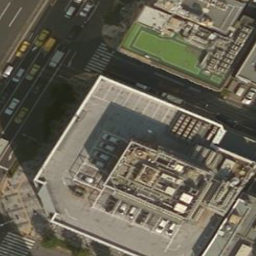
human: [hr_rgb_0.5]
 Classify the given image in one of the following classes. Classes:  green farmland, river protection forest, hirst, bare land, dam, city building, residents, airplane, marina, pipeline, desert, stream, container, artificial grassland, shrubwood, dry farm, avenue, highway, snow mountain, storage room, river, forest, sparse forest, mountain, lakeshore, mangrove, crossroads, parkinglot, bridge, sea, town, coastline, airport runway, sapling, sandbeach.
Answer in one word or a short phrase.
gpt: city building